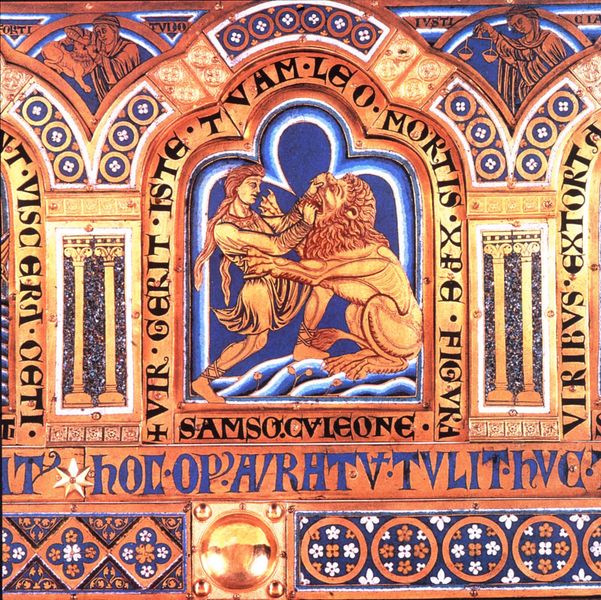
Titel: Klosterneuburger Altar
Künstler: Nikolaus von Verdun
Standort: Klosterneuburg, Augustinerchorherren-Stiftskirche Unserer Lieben Frau (EU - D)
Schlagwörter: blau, hand, kampf, mann, meer, gelb, blumen, braun, fenster, frankreich, säule, säulen, rot, malerei, tod, bild, signatur, kirche, gold, schrift, wellen, inschrift, waage, mosaik, rom, kapitell, buchseite, jüngling, zähne, maul, mittelalter, löwe, email, michael, latein, daniel, gebl, limoges, samson, gold blau, blaue farbe, fesnterbild, reliquienkasten, mortis